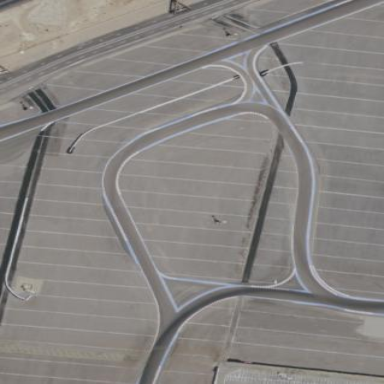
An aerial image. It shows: Raceway for motor sports.